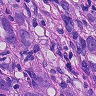
Metastatic tissue present: yes